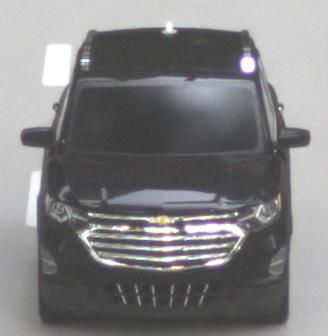
Make: Chevrolet
Model: Equinox
Detailed model: Gen. 2
Model produced from: 2015
Model produced until: 2017
Doors: 5
Color: black
Road condition: dry road
Daytime: morning or afternoon
Contrast: low contrast